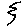
Label: zigzag